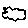
Label: cloud